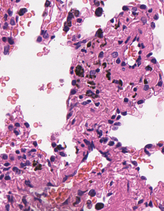
Tumor epithelial tissue: no
Tumor-associated stroma tissue: no
Normal tissue: yes